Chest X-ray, PA view. Patient: 62 years old, sex M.
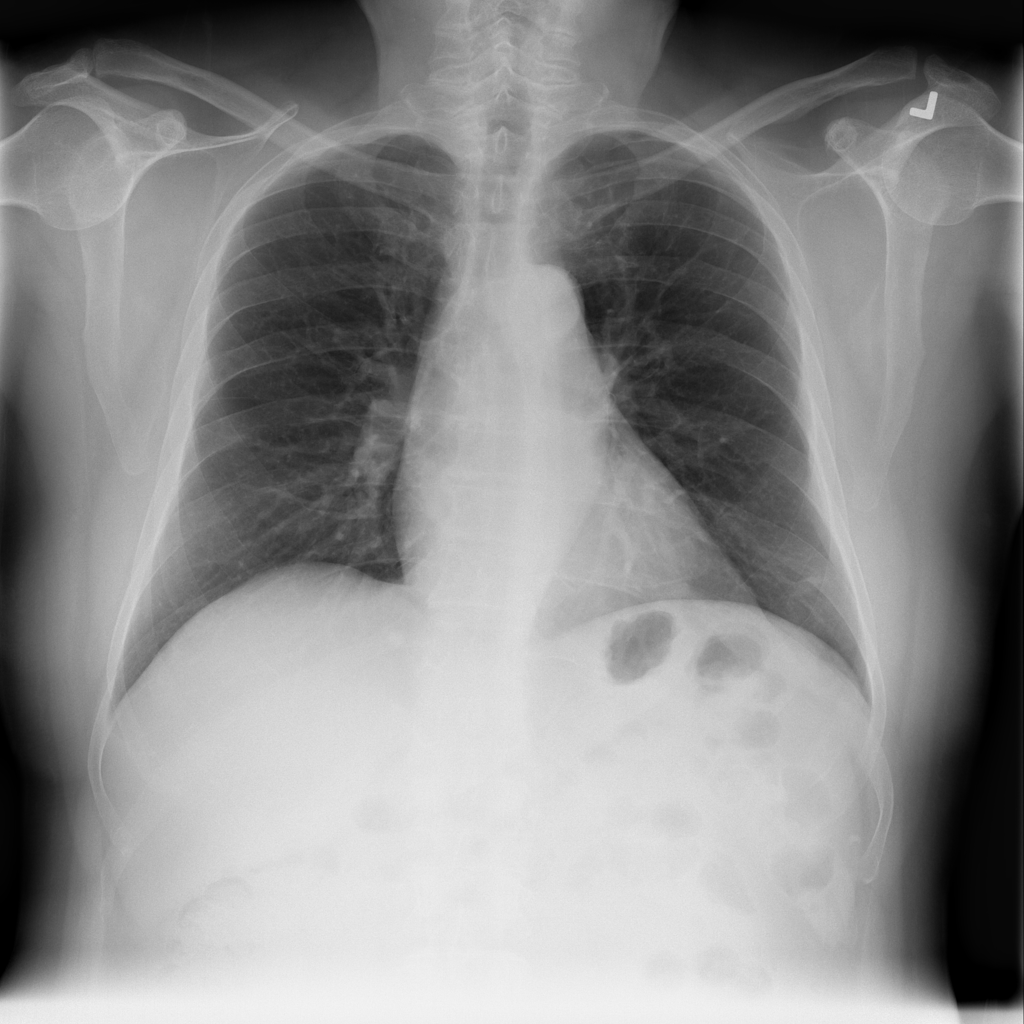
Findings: No Finding